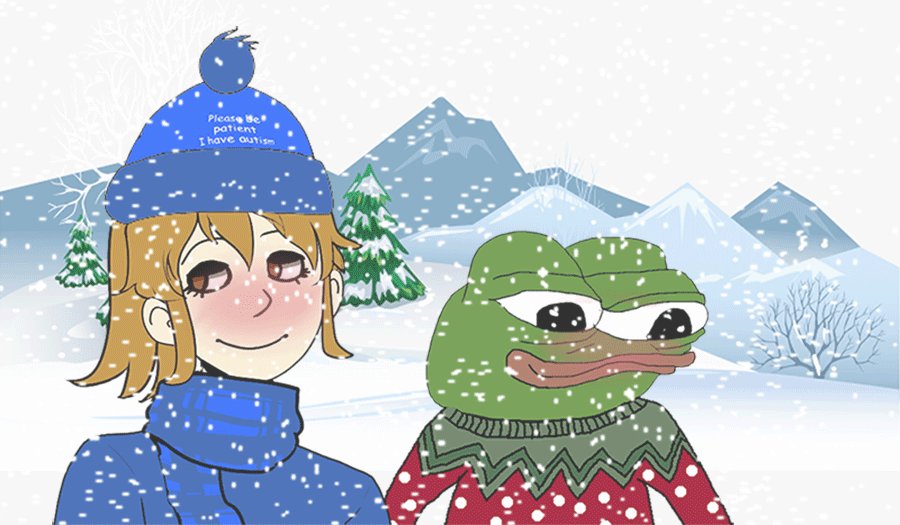
Label: 5_Ashbie_and_Enbie_Girl